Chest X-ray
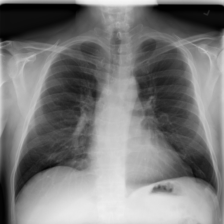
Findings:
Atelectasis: negative
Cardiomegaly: negative
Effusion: negative
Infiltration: negative
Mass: negative
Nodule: negative
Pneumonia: negative
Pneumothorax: negative
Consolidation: negative
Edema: negative
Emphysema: negative
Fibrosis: negative
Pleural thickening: negative
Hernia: negative